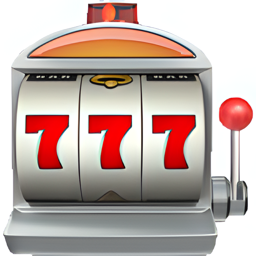
Name: slot machine
Emoji: 🎰
Group: Activities
Sub-group: game